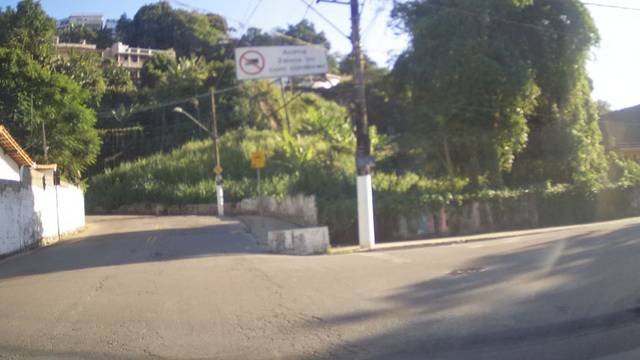
Region: Brazil
Coordinates: -23.941, -46.337